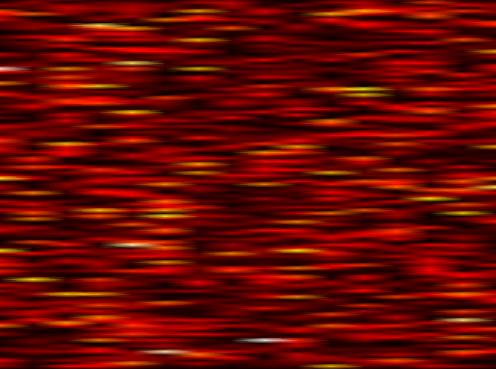
Label: FBMC